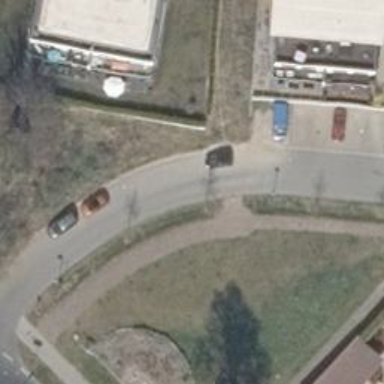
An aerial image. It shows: Residential road with asphalt surface and sidewalk on the left.